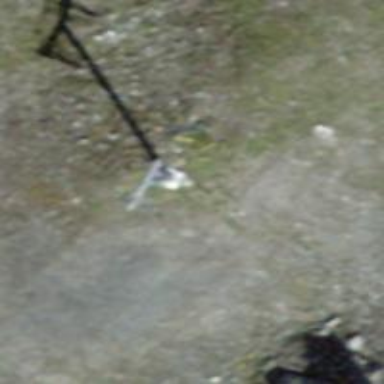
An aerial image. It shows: Pylon used for aerialway.